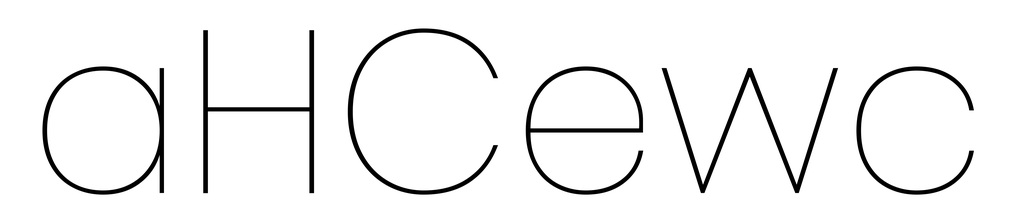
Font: Poppins-Thin